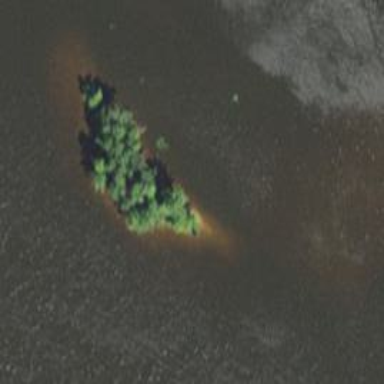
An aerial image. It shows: Islet.